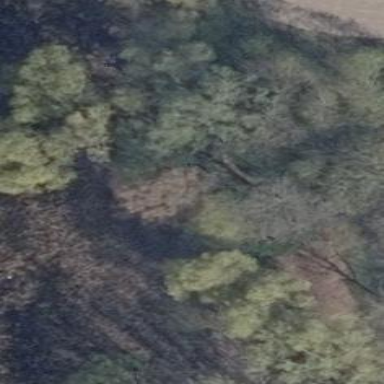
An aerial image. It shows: Beautiful wet meadow natural wetland.